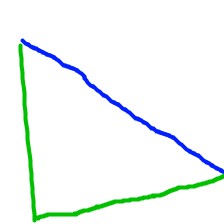
Shape: triangle